Aerial crown-view tile of a tropical tree (Barro Colorado Island, Panama), acquired 20250715:
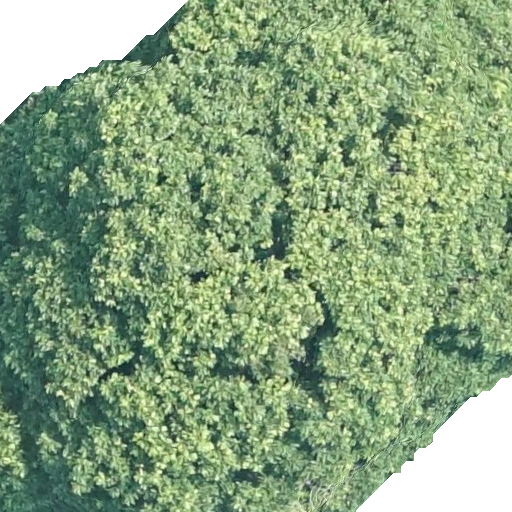
Species: Dipteryx oleifera
GBIF accepted scientific name: Dipteryx oleifera
Crown area: 501.441 m²